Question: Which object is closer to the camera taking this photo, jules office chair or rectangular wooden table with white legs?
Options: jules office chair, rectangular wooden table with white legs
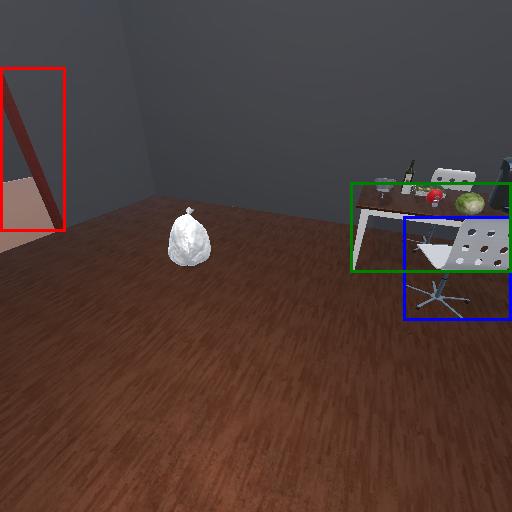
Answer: jules office chair